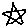
Label: star